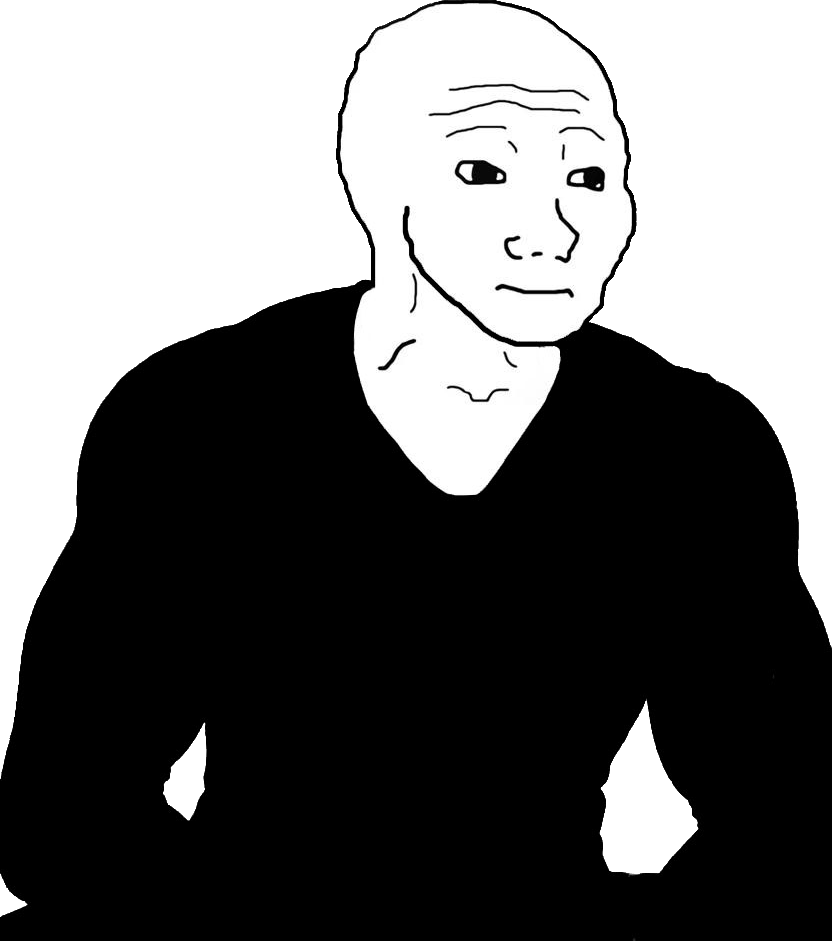
Label: 5_Stronkjak